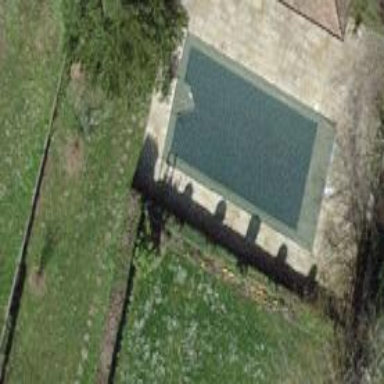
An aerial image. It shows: Swimming pool located in leisure land.